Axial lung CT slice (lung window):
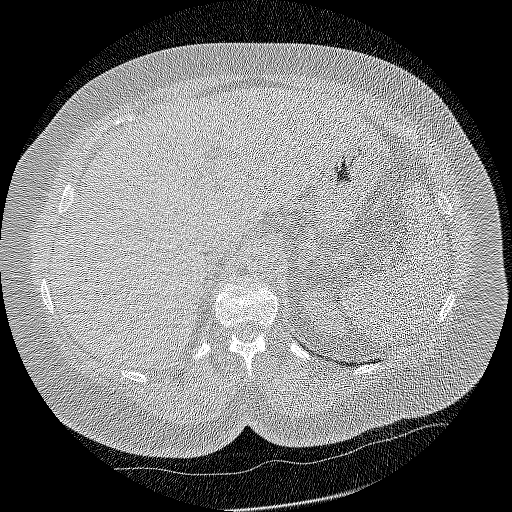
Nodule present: no